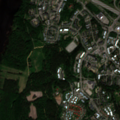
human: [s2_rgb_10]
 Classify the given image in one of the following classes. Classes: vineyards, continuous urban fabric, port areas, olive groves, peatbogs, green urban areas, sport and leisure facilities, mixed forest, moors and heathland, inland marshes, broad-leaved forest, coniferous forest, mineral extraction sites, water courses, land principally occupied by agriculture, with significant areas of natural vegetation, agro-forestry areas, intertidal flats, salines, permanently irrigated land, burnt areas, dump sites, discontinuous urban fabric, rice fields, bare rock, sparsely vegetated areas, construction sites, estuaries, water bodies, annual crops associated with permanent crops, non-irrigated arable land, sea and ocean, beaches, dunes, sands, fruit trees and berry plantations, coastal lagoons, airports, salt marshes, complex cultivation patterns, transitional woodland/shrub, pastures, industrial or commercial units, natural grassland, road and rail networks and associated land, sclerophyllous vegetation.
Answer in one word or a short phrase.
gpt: discontinuous urban fabric, industrial or commercial units, mixed forest, water courses